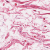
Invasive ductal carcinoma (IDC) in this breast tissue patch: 0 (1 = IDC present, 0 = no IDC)